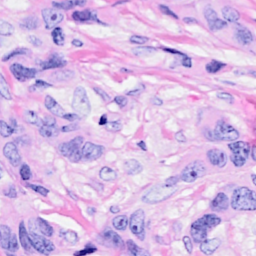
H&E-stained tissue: Breast